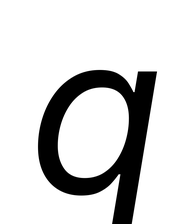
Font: Inter-Italic_Italic